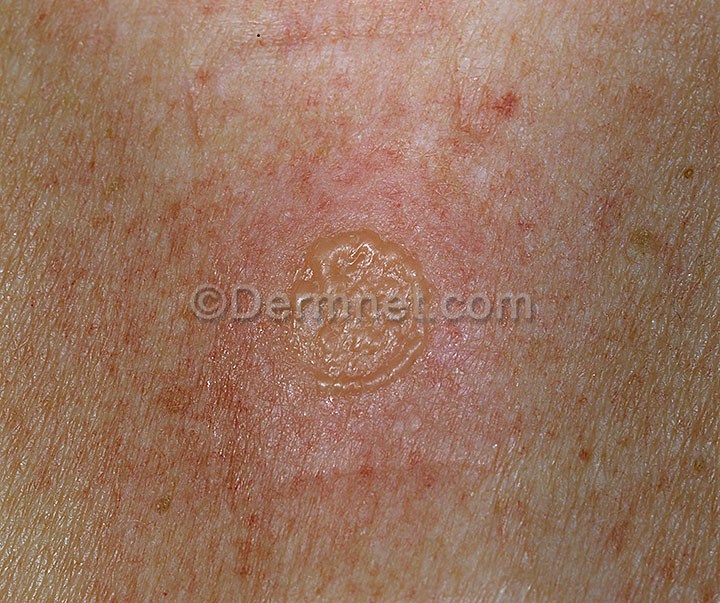
Disease: Poison Ivy Photos and other Contact Dermatitis